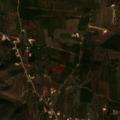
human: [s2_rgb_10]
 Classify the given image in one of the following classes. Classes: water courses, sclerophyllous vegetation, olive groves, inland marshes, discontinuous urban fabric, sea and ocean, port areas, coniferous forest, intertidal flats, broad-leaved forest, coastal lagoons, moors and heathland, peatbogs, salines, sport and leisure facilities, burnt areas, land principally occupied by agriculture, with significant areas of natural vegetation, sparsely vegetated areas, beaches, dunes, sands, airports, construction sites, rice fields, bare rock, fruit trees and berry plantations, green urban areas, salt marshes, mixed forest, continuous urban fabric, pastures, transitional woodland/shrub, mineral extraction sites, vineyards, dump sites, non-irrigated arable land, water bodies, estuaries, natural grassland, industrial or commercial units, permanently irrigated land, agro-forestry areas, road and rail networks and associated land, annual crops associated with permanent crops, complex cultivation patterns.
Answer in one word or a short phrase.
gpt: fruit trees and berry plantations, land principally occupied by agriculture, with significant areas of natural vegetation, sclerophyllous vegetation